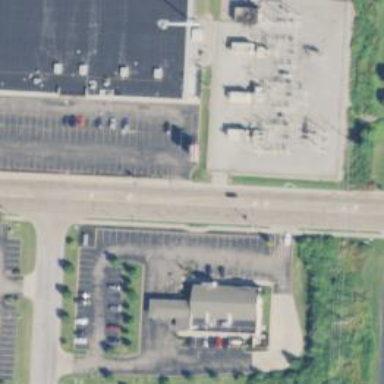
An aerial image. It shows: Power substation.